【题型】填空题　【知识点】解析几何　【难度】medium
人脸识别，是基于人的脸部特征信息进行身份识别的一种生物识别技术。在人脸识别中，主要应用距离测试测试样本之间的相似度，常用测量距离的方式有曼哈顿距离和余弦距离。设\(A(x_1,y_1)\)，\(B(x_2,y_2)\)，则曼哈顿距离\(d(A,B)=|x_1 - x_2| + |y_1 - y_2|\)，余弦距离\(e(A,B)=1 - \cos(A,B)\)，其中\(\cos(A,B)=\cos\langle\overrightarrow{OA},\overrightarrow{OB}\rangle\)（\(O\)为坐标原点）。已知点\(M(2,1)\)，\(d(M,N)=1\)，则\(e(M,N)\)的最大值为\(1 - \frac{2\sqrt{5}}{5}\)。

\vspace{1em}

【分析】根据题意作出示意图形，可得点\(N\)在正方形\(ABCD\)的边上运动，结合题意分析\(\langle\overrightarrow{OM},\overrightarrow{ON}\rangle\)的最大值，即可求出本题的答案。

\vspace{1em}
【解答】
【解答】解：设\(N(x,y)\)，由题意得：\(d(M,N)=|2 - x| + |1 - y| = 1\)，即\(|x - 2| + |y - 1| = 1\)，而\(|x - 2| + |y - 1| = 1\)表示的图形是正方形\(ABCD\)，其中\(A(2,0)\)、\(B(3,1)\)、\(C(2,2)\)、\(D(1,1)\)。

即点\(N\)在正方形\(ABCD\)的边上运动，\(\overrightarrow{OM}=(2,1)\)，\(\overrightarrow{ON}=(x,y)\)，可知：当\(\cos(M,N)=\cos\langle\overrightarrow{OM},\overrightarrow{ON}\rangle\)取到最小值时，\(\langle\overrightarrow{OM},\overrightarrow{ON}\rangle\)最大，相应的\(e(M,N)\)有最大值。

因此，点\(N\)有如下两种可能：

① 点\(N\)为点\(A\)，则\(\overrightarrow{ON}=(2,0)\)，可得\(\cos(M,N)=\cos\langle\overrightarrow{OM},\overrightarrow{ON}\rangle=\frac{4}{2\times\sqrt{5}}=\frac{2\sqrt{5}}{5}\)；

② 点\(N\)在线段\(CD\)上运动时，此时\(\overrightarrow{ON}\)与\(\overrightarrow{DC}=(1,1)\)同向，取\(\overrightarrow{ON}=(1,1)\)，则\(\cos(M,N)=\cos\langle\overrightarrow{OM},\overrightarrow{ON}\rangle=\frac{3}{\sqrt{5}\times\sqrt{2}}=\frac{3\sqrt{10}}{10}\)。

因为\(\frac{3\sqrt{10}}{10}>\frac{2\sqrt{5}}{5}\)，所以\(e(M,N)\)的最大值为\(1 - \frac{2\sqrt{5}}{5}\)。

\vspace{1em}

\vspace{1em}

故答案为：\(1 - \frac{2\sqrt{5}}{5}\)。

\vspace{1em}

【点评】本题主要考查直线的方程及其应用、平面向量的夹角与数量积等知识，考查了计算能力、图形的理解能力，属于中档题。
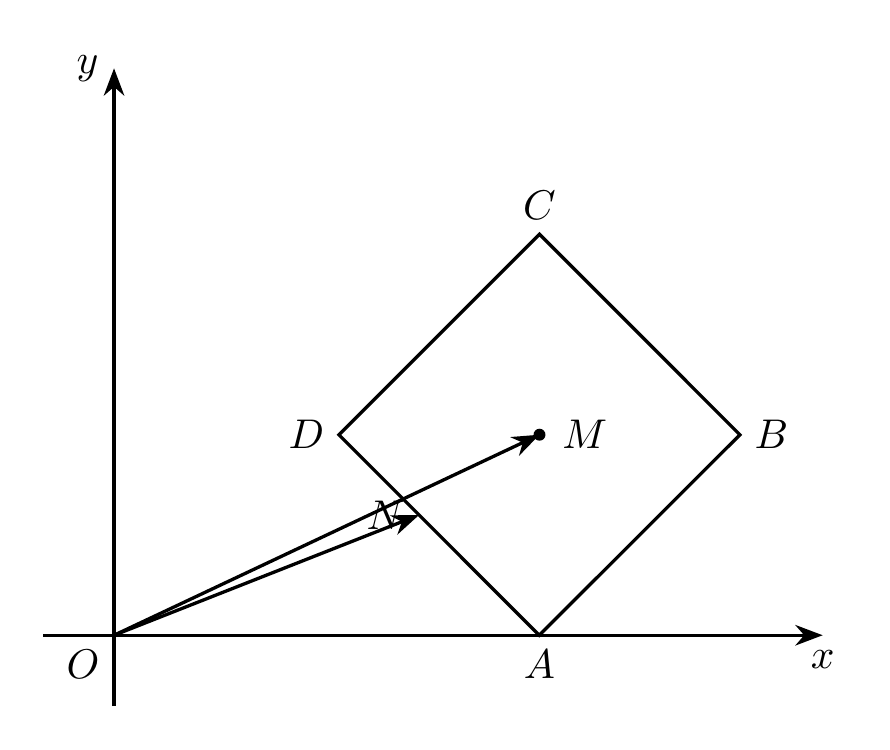